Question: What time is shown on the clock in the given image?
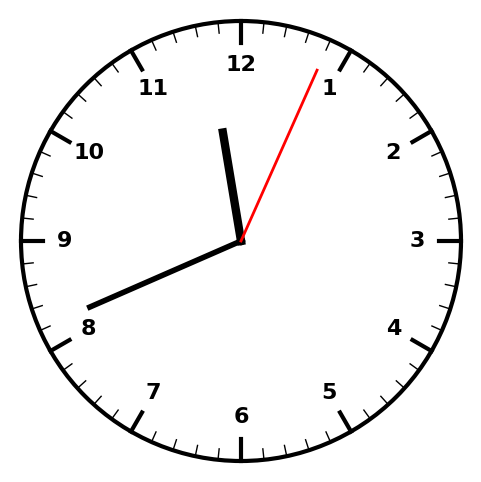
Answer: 11:41:04